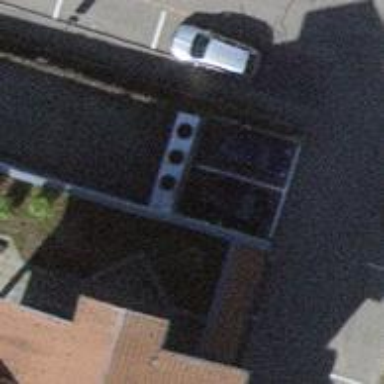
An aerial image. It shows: Parking area.